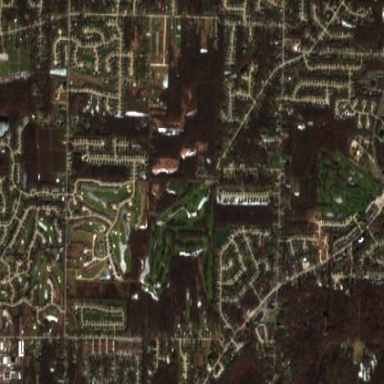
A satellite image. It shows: Golf course.